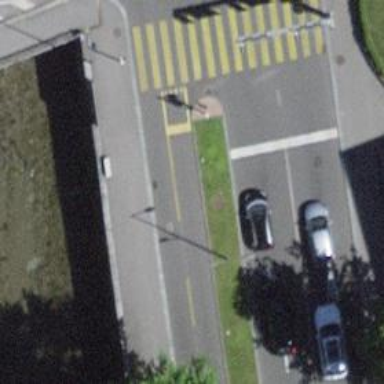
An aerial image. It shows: Road with traffic signals.